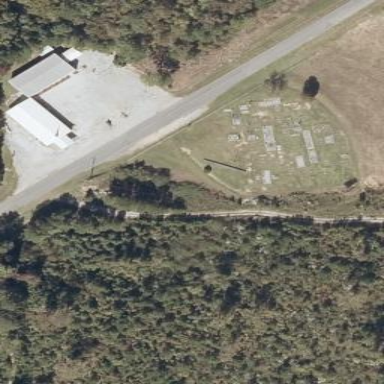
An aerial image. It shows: Cemetery.